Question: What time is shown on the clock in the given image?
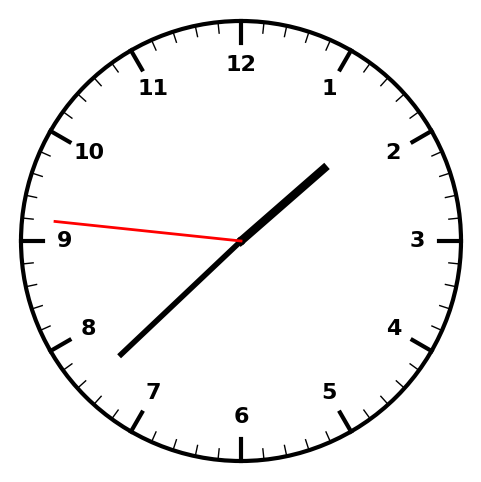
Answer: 01:37:46